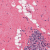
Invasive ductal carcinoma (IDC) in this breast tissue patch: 0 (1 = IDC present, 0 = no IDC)